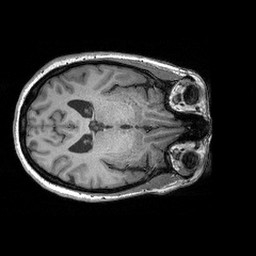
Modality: T1w
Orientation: axial
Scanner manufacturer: siemens
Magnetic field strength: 3 T
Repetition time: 2.3 s
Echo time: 0.00298 s